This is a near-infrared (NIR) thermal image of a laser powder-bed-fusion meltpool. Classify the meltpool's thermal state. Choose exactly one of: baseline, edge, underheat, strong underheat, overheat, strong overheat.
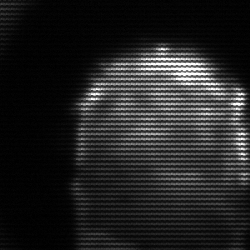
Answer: baseline